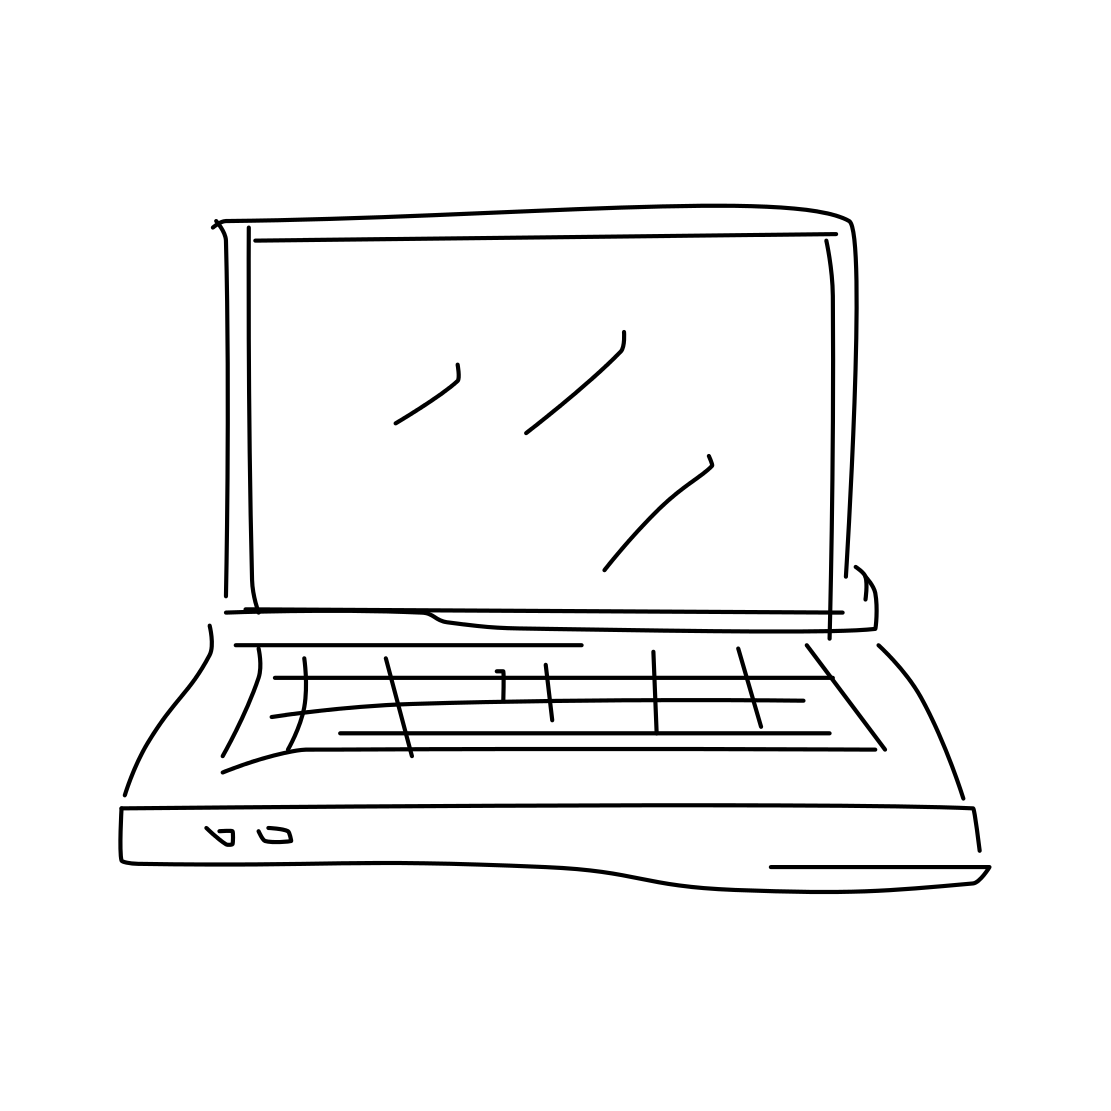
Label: laptop